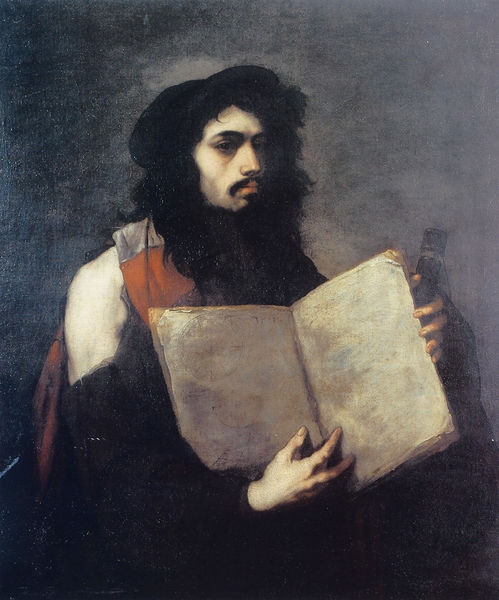
Titel: Selbstportrait als Philosoph
Künstler: Luca Giordano
Institution: Privatsammlung
Schlagwörter: blau, blätter, gemälde, hand, mann, schatten, umhang, weiß, finger, grau, hut, licht, mund, nase, schwarz, blick, rot, schal, malerei, bart, flasche, jung, kappe, mütze, schnurrbart, wand, augen, bibel, gesicht, lang, hände, öl, haare, mantel, augenbrauen, lippen, schulter, traurig, stab, leer, dichter, gestreift, melancholisch, zeigen, schwarze haare, buch, fern, schlicht, loch, seite, dunkler hintergrund, rolle, barett, junger mann, seitenprofil, gelehrter, wei?, lineal, weiser, jude, mit bart, kundiger, germäde, entblöste schulter